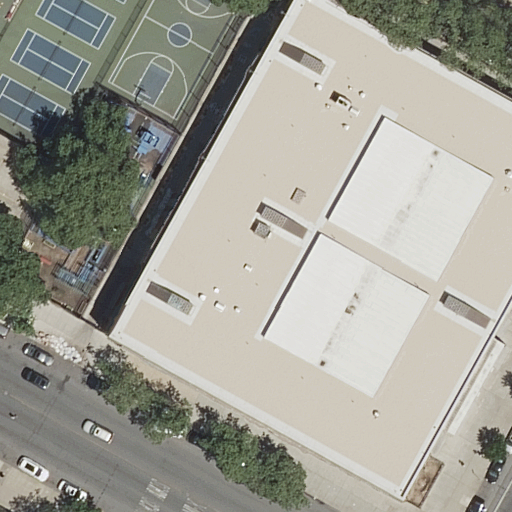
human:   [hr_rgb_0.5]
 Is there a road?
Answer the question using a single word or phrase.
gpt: yes

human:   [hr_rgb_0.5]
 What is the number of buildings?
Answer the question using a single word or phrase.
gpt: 1

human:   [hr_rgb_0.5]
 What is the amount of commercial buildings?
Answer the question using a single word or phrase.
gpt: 0

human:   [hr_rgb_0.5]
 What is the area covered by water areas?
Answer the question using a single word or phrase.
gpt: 0m2

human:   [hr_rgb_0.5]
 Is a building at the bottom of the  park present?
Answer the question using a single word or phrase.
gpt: no

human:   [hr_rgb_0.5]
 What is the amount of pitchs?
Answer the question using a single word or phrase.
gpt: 3

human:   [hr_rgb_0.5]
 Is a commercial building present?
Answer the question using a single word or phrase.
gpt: no

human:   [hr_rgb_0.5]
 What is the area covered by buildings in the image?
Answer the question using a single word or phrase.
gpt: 327m2

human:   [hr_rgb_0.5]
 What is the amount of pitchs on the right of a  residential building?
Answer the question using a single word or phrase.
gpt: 0

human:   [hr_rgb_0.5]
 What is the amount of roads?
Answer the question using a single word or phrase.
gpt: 3

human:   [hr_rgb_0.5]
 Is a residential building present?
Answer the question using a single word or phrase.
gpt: no

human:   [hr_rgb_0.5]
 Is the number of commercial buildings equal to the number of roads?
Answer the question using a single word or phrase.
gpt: no

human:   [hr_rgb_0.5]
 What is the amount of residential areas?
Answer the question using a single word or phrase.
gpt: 1

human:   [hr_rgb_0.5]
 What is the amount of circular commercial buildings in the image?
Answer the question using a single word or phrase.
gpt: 0

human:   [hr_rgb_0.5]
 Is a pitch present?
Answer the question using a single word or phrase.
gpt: yes

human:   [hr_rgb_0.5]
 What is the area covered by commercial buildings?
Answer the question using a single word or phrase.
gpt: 0m2

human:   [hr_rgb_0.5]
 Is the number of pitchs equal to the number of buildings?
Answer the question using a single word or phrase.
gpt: no

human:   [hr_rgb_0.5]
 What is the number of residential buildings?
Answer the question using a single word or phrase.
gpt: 0

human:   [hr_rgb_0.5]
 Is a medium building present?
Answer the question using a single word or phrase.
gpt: yes

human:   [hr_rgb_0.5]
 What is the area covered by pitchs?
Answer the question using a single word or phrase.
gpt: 678m2

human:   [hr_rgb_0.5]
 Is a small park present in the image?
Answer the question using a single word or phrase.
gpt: no

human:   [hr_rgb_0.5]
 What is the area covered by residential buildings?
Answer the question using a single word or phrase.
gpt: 0m2

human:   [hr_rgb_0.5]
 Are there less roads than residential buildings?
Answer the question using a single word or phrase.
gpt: no

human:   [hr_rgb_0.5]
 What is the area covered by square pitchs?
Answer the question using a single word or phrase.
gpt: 0m2

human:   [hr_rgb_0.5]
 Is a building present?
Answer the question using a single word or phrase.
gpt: yes

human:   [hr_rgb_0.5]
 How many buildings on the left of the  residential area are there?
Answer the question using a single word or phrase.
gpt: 0

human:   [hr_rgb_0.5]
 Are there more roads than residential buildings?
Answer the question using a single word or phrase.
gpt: yes

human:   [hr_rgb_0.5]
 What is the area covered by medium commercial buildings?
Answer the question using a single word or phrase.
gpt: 0m2

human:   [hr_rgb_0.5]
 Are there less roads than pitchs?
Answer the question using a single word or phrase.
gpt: no

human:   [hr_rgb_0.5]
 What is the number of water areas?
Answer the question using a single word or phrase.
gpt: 0

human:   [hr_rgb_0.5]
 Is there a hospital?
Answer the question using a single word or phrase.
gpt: yes

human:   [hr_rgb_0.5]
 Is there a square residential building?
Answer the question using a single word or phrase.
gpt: no

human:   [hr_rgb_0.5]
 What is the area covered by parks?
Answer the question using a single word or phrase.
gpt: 2659m2

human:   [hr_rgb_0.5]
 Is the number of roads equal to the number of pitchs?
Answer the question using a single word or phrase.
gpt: yes

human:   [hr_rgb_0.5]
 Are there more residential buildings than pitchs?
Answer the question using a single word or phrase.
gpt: no

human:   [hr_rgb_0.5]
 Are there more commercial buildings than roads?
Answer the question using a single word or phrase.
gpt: no

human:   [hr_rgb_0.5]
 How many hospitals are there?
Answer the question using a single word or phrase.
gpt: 1

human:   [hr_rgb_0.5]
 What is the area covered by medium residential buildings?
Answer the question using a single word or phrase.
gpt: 0m2

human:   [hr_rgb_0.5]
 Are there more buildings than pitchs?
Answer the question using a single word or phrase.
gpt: no

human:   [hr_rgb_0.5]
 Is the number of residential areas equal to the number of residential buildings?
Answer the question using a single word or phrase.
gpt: no

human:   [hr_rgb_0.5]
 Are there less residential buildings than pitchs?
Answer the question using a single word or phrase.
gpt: yes

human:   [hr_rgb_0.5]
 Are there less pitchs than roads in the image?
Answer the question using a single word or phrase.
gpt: no

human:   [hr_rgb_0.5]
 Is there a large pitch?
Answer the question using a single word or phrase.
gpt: no

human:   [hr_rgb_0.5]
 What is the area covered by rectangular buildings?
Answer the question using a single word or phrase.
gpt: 327m2

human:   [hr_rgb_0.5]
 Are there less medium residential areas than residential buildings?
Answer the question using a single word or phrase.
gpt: no

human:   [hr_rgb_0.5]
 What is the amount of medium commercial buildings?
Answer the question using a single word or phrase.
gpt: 0

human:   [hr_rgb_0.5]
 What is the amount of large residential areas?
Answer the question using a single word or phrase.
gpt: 0

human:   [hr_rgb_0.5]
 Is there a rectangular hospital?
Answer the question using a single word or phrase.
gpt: yes

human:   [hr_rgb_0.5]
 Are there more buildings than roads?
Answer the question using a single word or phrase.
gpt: no

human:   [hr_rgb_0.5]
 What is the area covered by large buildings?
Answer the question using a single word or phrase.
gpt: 0m2

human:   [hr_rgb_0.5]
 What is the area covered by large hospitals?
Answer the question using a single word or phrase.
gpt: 7592m2

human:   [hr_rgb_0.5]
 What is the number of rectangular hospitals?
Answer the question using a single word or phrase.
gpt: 1

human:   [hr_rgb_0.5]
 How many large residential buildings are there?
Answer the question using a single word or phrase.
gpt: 0

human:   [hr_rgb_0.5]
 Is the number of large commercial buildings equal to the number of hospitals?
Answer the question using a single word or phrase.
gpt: no

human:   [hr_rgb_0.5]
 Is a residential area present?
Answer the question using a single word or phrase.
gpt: yes

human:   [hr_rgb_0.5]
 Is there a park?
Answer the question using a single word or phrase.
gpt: yes

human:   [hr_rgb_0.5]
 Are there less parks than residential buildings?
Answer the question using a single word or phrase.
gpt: no

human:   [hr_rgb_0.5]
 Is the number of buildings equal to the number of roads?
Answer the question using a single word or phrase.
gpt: no

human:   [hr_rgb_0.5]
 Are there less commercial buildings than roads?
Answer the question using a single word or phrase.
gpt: yes

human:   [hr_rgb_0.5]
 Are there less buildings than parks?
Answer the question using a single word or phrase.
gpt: no

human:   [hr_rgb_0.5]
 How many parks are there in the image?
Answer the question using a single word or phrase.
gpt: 1

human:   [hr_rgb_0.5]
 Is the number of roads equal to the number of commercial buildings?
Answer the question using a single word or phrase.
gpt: no

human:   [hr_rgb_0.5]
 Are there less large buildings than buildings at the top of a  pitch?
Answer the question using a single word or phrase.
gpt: no

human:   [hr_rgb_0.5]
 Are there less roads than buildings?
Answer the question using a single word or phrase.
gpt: no